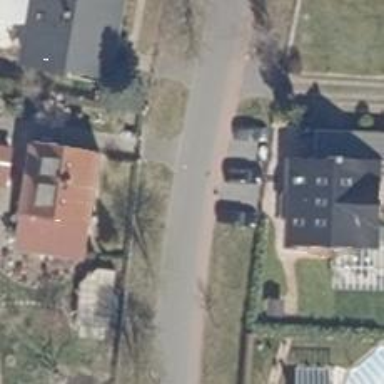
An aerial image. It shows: Smooth asphalt road in residential area.